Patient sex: M
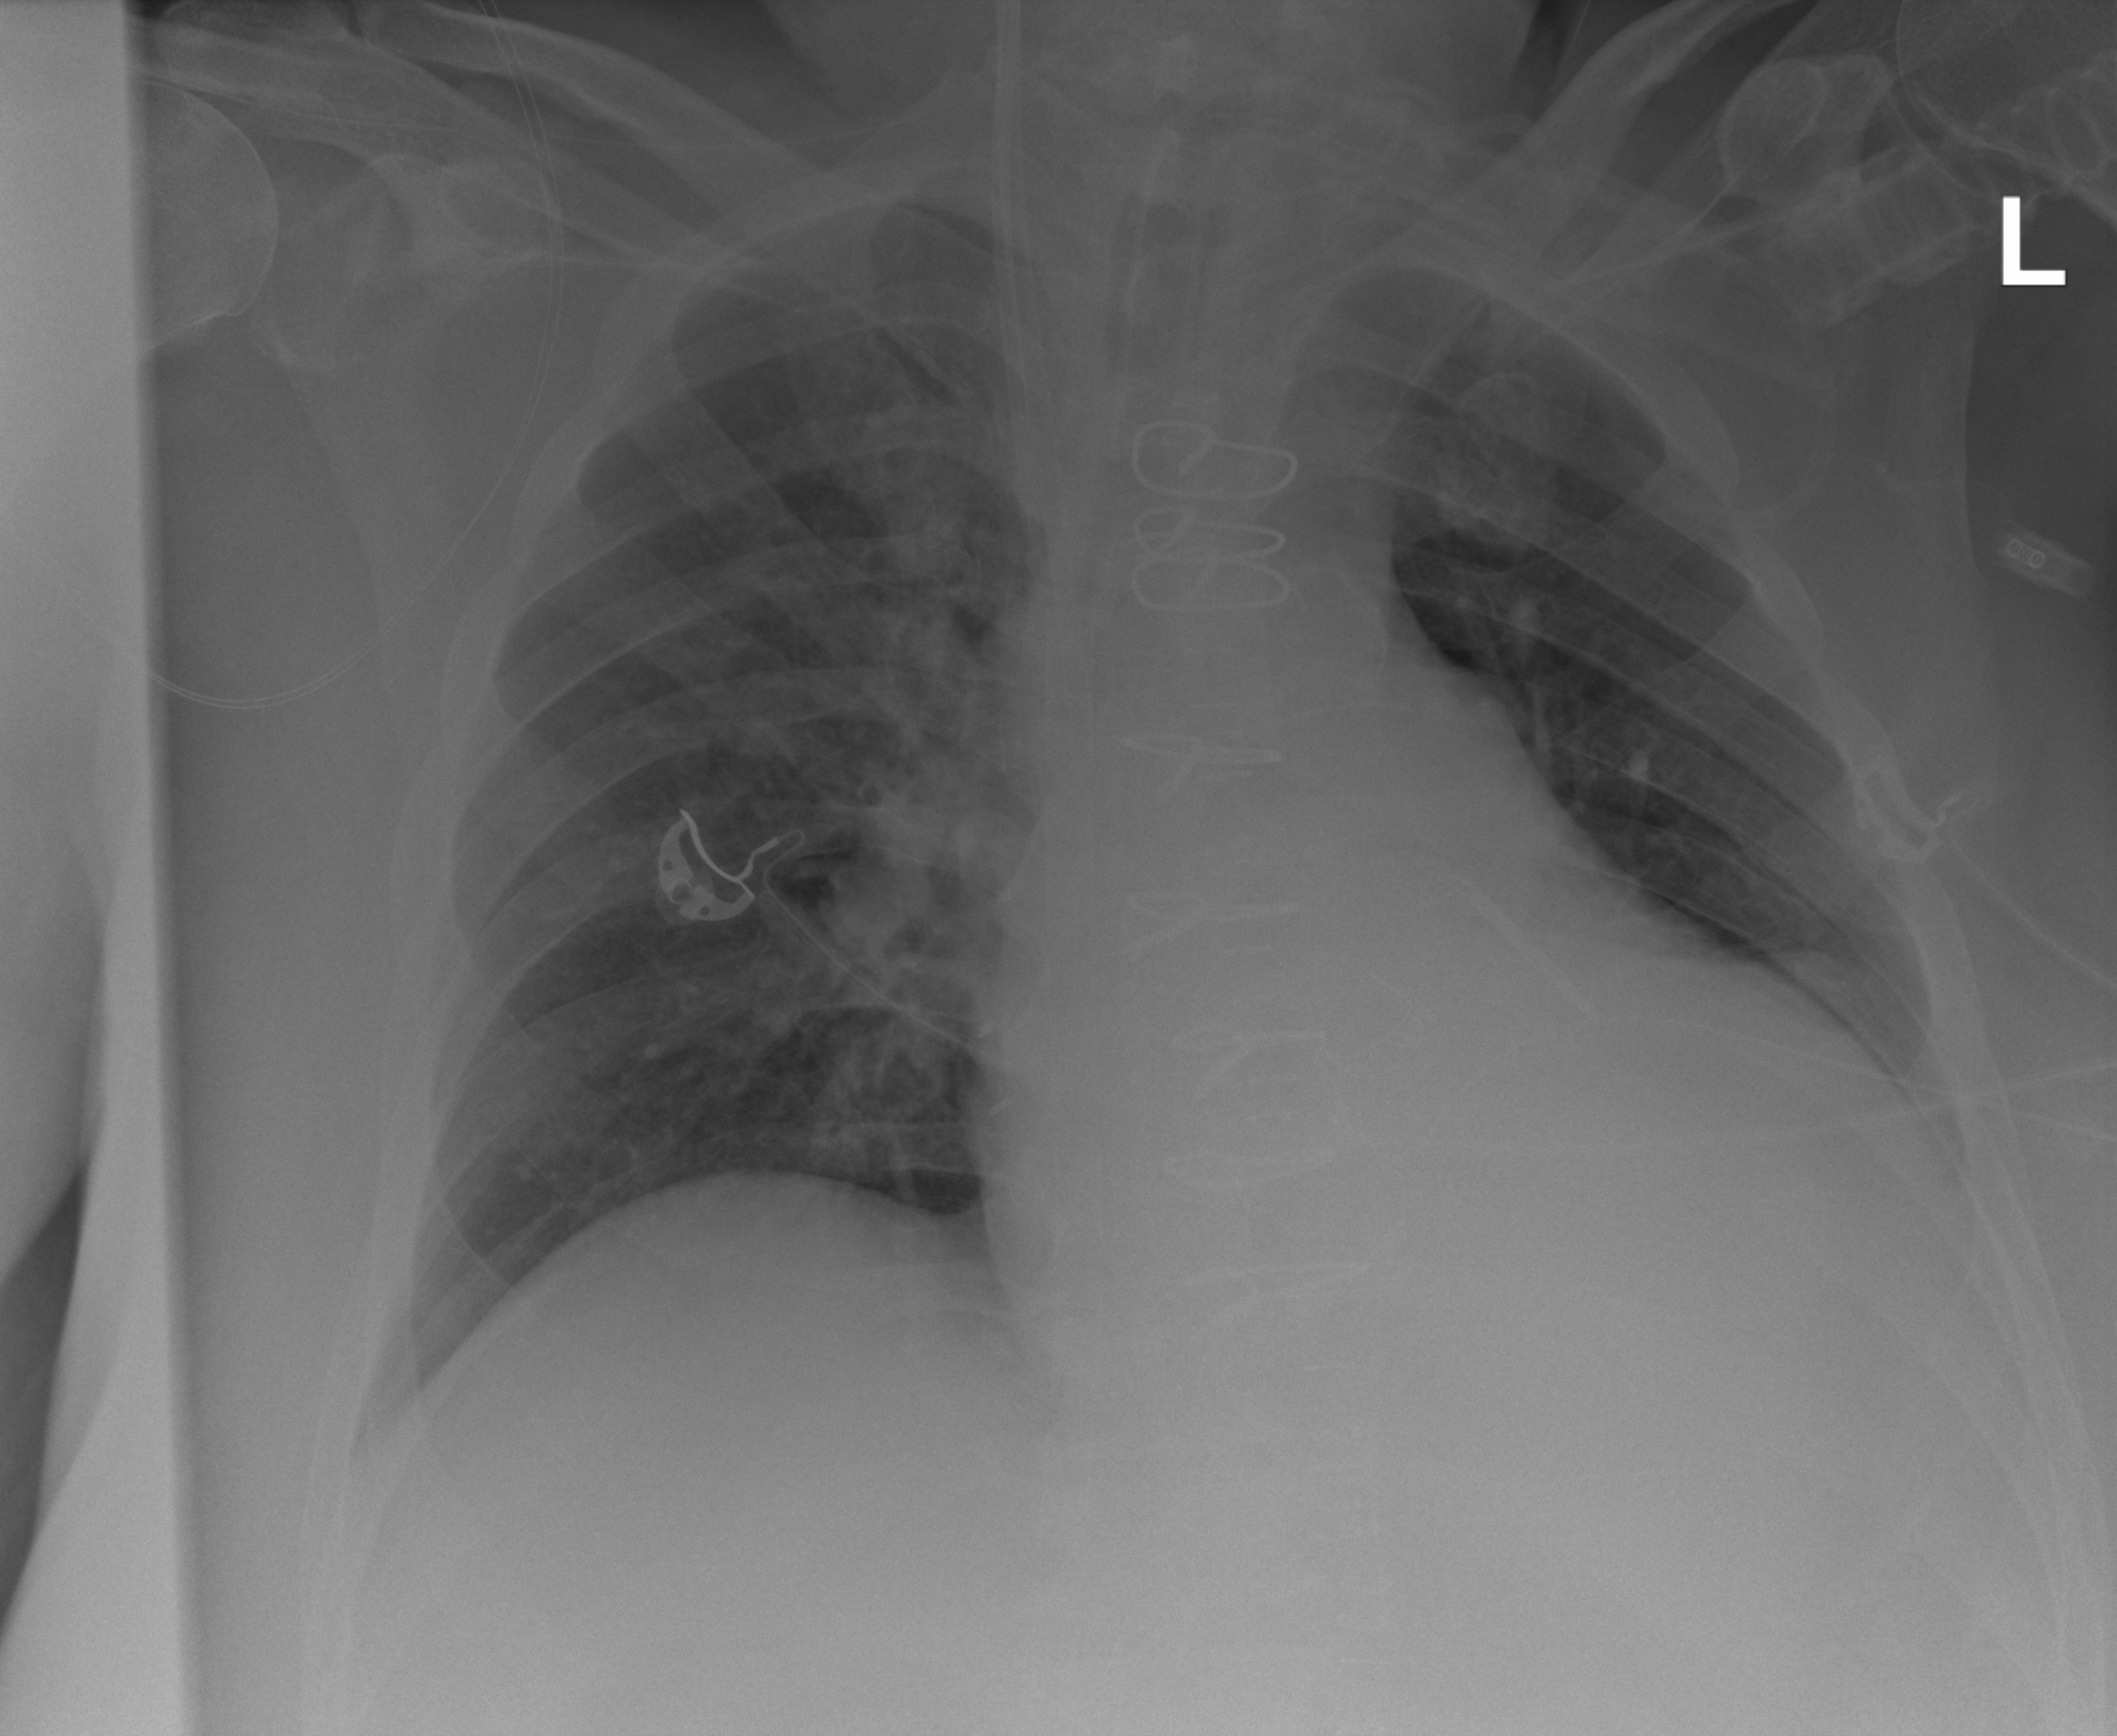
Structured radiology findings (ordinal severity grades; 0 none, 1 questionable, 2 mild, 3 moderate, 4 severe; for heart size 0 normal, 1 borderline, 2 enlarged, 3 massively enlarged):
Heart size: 2
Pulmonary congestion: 2
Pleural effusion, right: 0
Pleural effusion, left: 2
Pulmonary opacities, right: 2
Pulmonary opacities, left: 0
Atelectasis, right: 1
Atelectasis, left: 2